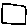
Label: square